Question: I complete a small demo to implement ole drag&drop.
My App looks like this:

when drag a item from TListView to system explorer can cause a copy.I use IDropSource,IDataObject and OLE
clipboard format CF_HDROP to implement,so I never need to kwon the destination path to copy to in my
code.
Is there any way to make me know the destination path?
I need a solution,thanks in advance!
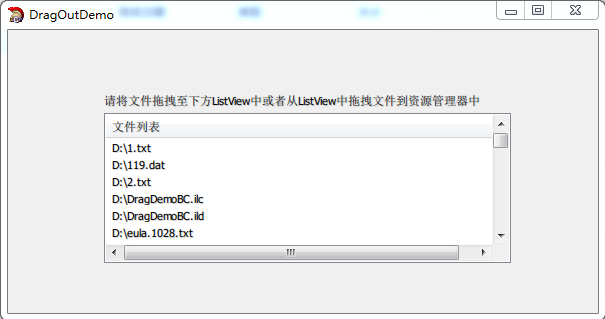
Answer: Sorry, but there is no way to discover the destination, nor should you ever need to know it. OLE drag&drop does not expose that information. You provide the source data, the target decides what to do with it, and then tells you whether the result was a copy/move/link so you can cleanup the source data accordingly.
In this case, you are providing a filename as the source, and Explorer copies the file to the target folder for you. Think of what would happen if you dropped the file into a virtual folder that has no filesystem path. The file can still be copied (even more so if you provide 'CFSTR_FILEDESCRIPTOR' and 'CFSTR_FILECONTENT' in your source data). That is perfectly acceptable to OLE, and why the drag&drop is abstracted the way it is.